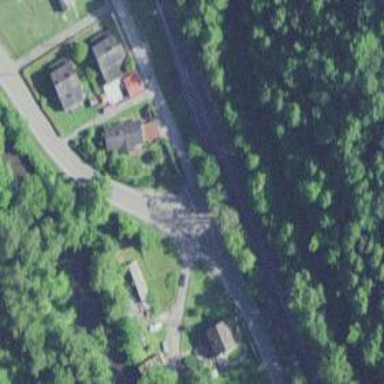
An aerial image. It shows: Secondary road.